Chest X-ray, PA view. Patient: 58 years old, sex F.
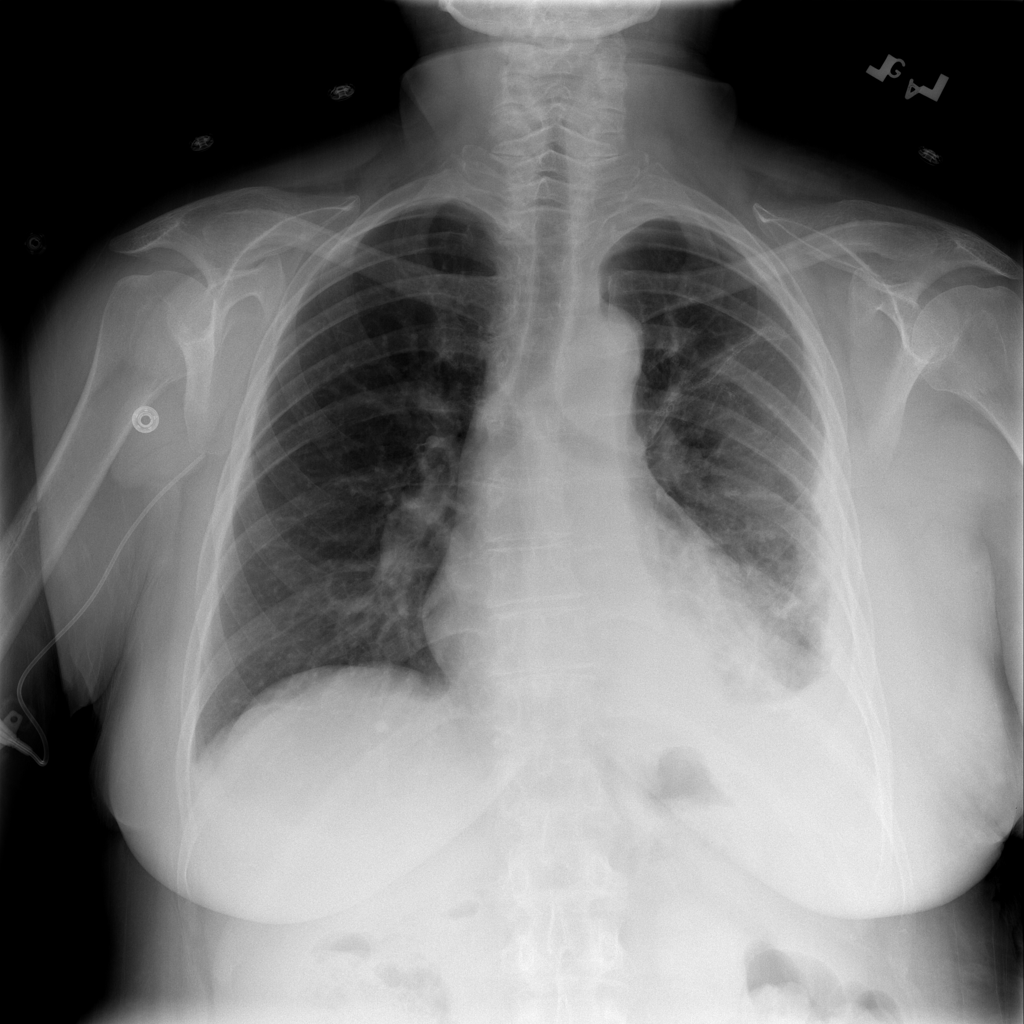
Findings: Infiltration